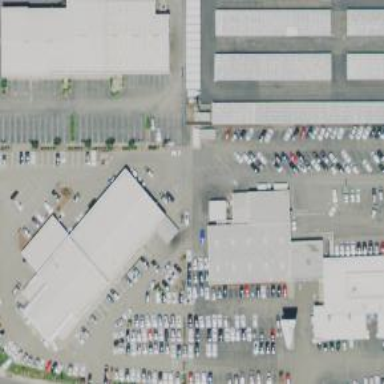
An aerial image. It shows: Commercial building.